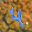
Label: 4